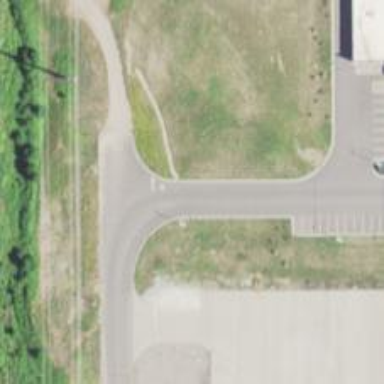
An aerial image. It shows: Road with stop sign.